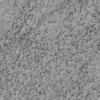
Label: not_dusty